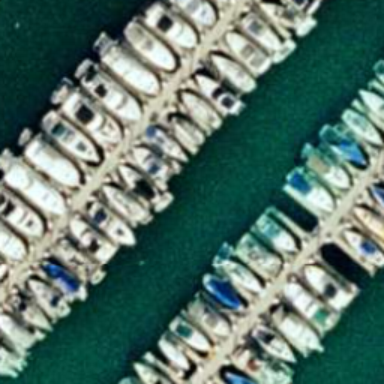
Lots of boats docked at the harbor and the water is black .